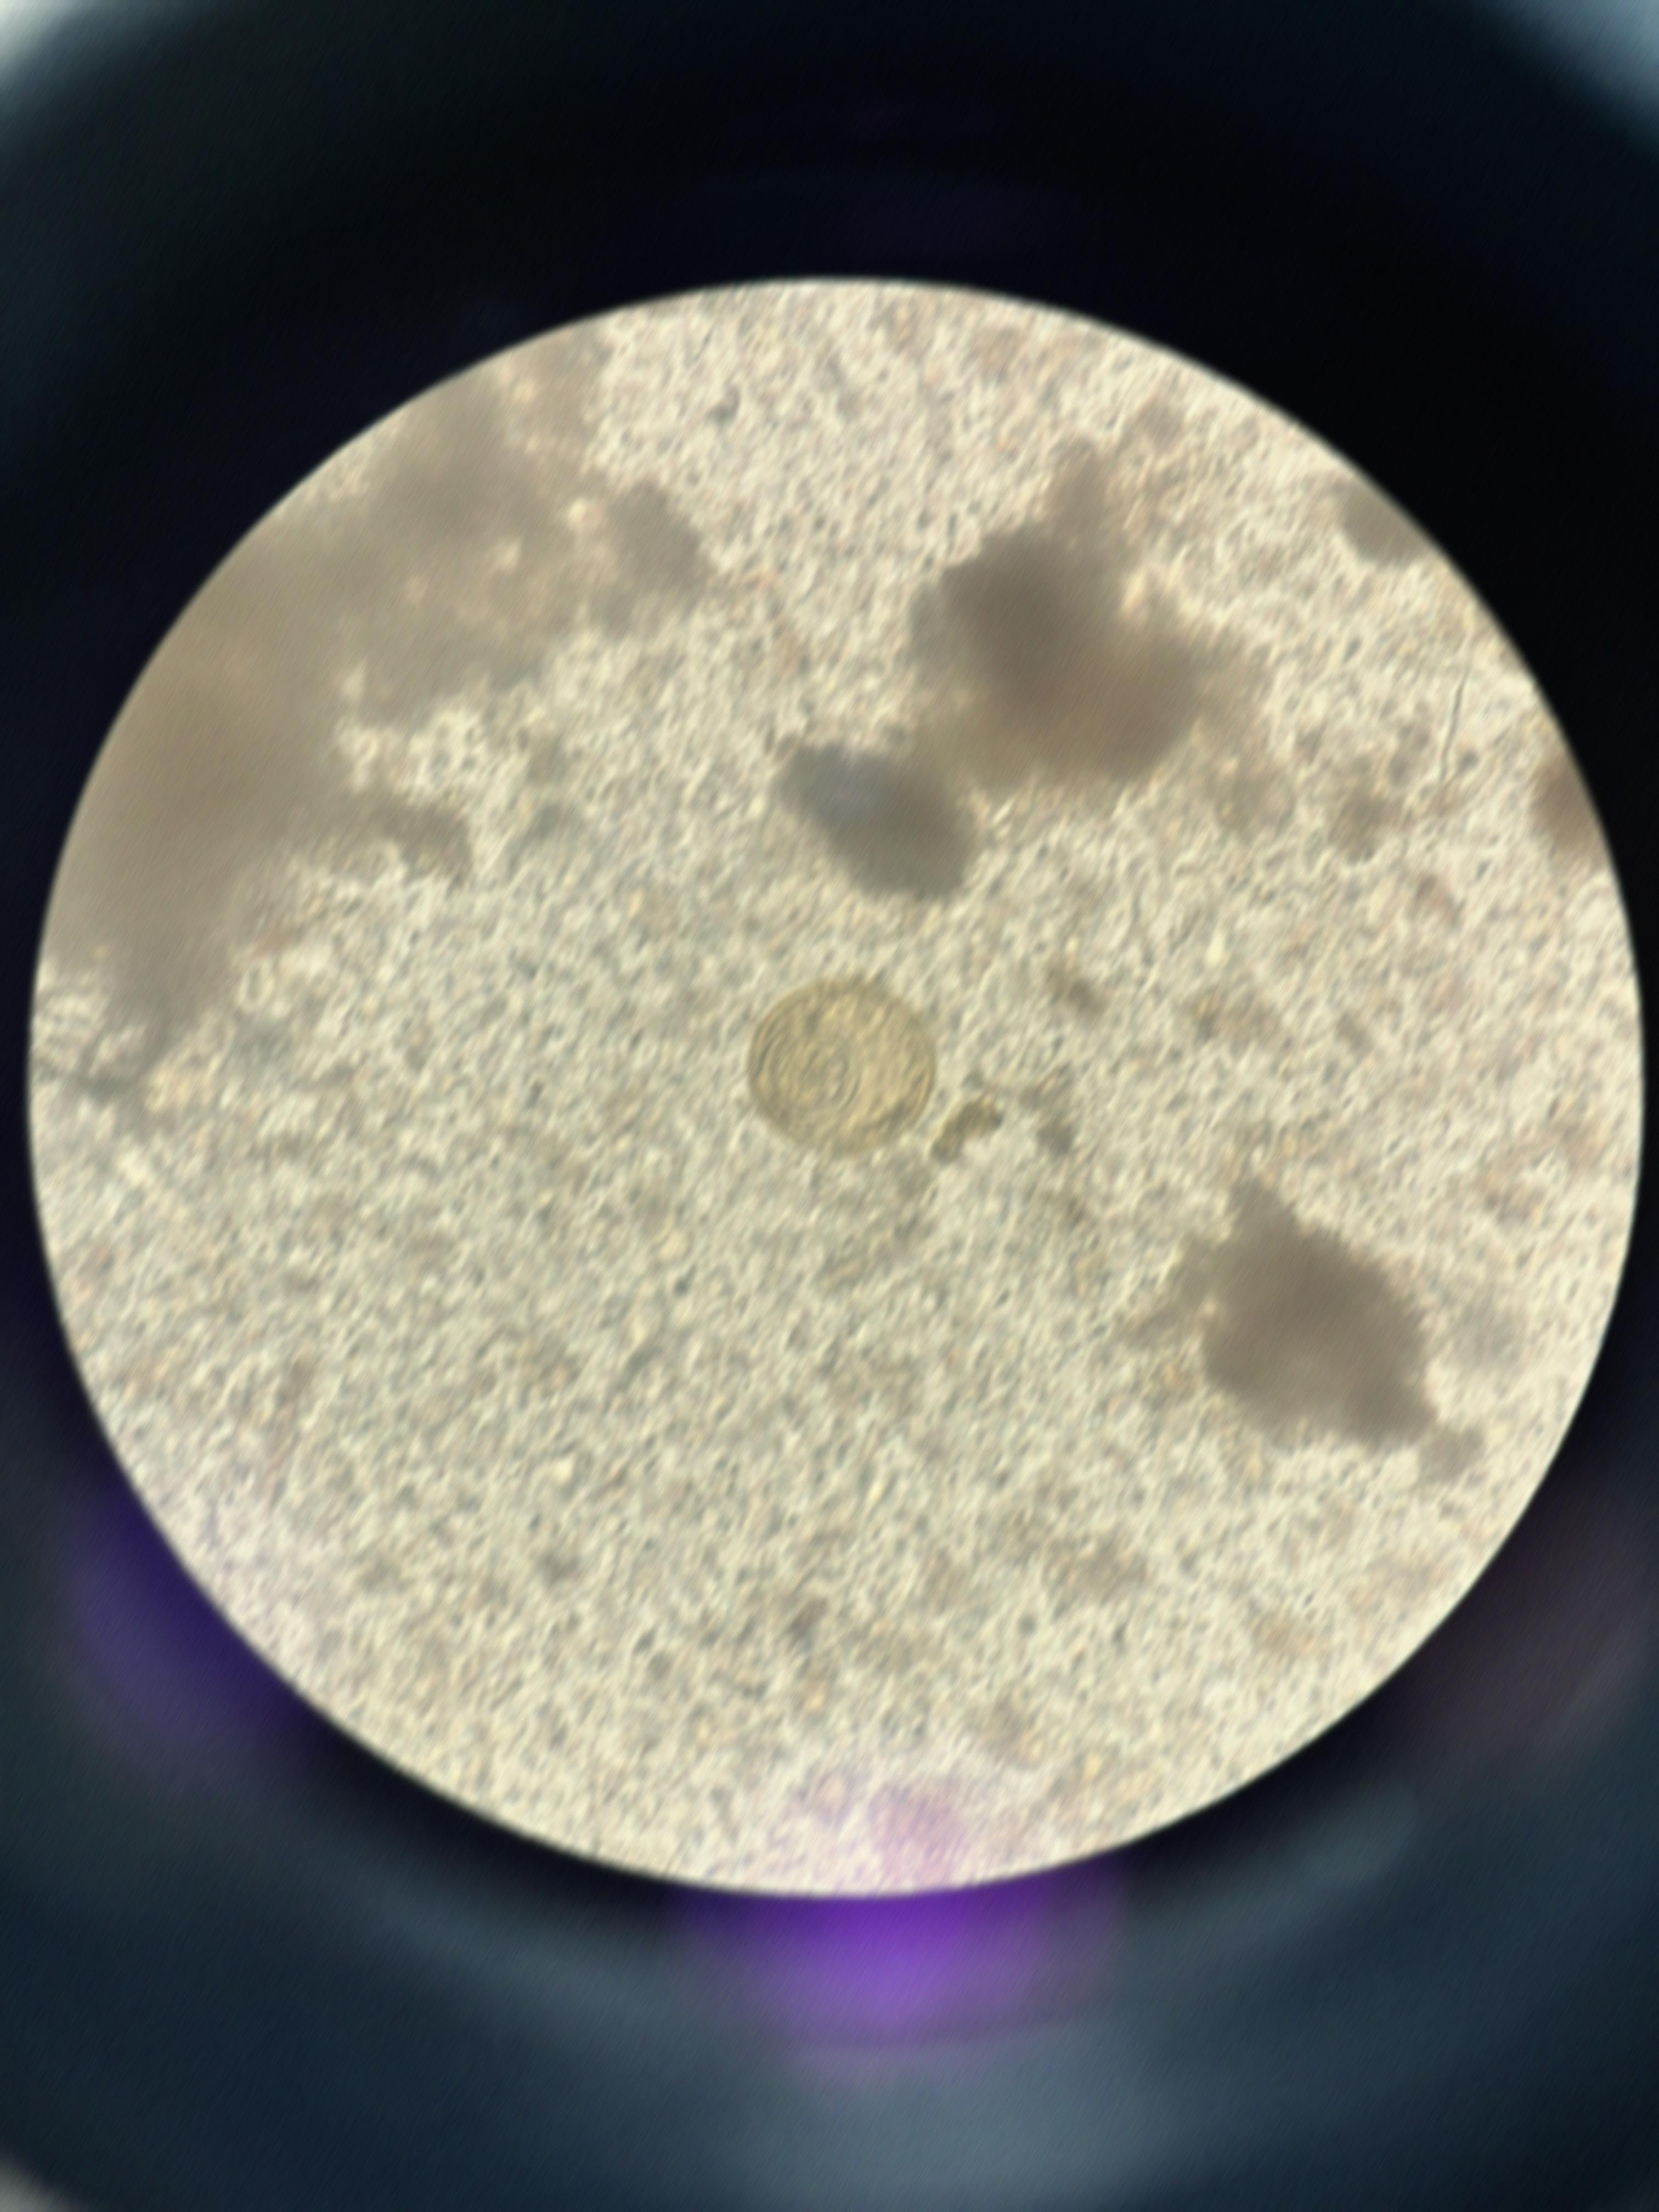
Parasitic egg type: Hymenolepis diminuta